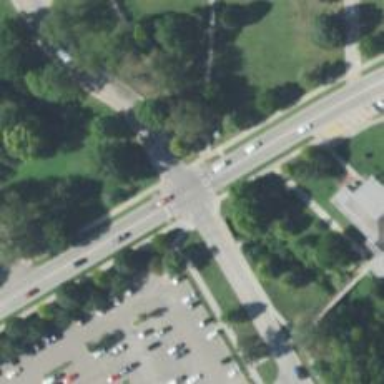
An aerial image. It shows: Road with stop sign.